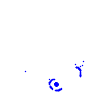
Particle: kaon